Question: I'm struggling with calling a function in a modal view from parent screen.
I've set up a function in my modal view . m file as follows -
'''
-(void)setGoal:(NSString*)setGoal
{
_bals = setGoal;
NSString* result = [NSString stringWithFormat:@"%@", _setType];
_display.text = result;
}
'''
I'm trying to trigger this function from the parent view via the following -
'''
- (void)prepareForSegue:(UIStoryboardSegue *)segue sender:(id)sender
{
editGoalViewController *destViewController = segue.destinationViewController;
if ([segue.identifier isEqualToString:@"goalInfo"])
{
[segue.destinationViewController setYourGoalViewController:self];
[segue.destinationViewController setGoal:100];
}
if ([segue.identifier isEqualToString:@"longGoalInfo"])
{
[segue.destinationViewController setYourGoalViewController:self];
[segue.destinationViewController setGoal:100];
}
}
'''
But I get an error stating 'no known instance method for selector setGoal'- which I dont understand! Any tips welcome!
Screenshot -

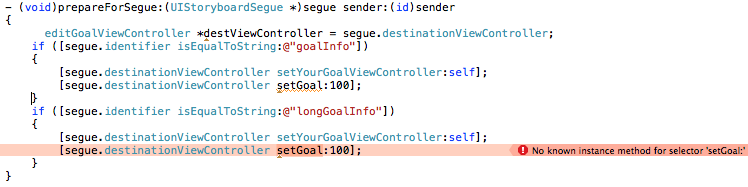
Answer: You cannot call the method because the compiler doesn't recognize your destinationViewController as the same class of your intended UIViewController.
Replace evey call of 'segue.destinationViewController' to 'destViewController'.
So you code will be
'''
- (void)prepareForSegue:(UIStoryboardSegue *)segue sender:(id)sender
{
editGoalViewController *destViewController = segue.destinationViewController;
if ([segue.identifier isEqualToString:@"goalInfo"])
{
[destViewController setYourGoalViewController:self];
[destViewController setGoal:100];
}
if ([segue.identifier isEqualToString:@"longGoalInfo"])
{
[destViewController setYourGoalViewController:self];
[destViewController setGoal:100];
}
}
'''